Field crop: maize
Growth stage: 2
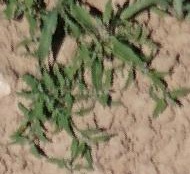
Species: atriplex